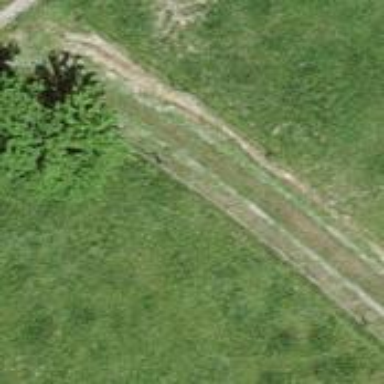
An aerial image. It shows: Grass track with grade4 quality surface.